Field crop: maize
Growth stage: 2
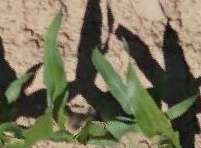
Species: maize